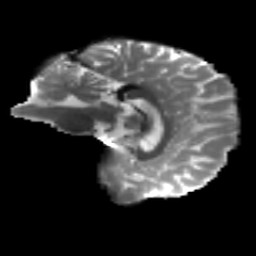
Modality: T2w
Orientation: sagittal
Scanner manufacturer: siemens
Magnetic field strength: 3 T
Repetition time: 4.16 s
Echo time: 0.0806 s